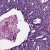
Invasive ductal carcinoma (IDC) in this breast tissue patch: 0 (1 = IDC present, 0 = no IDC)